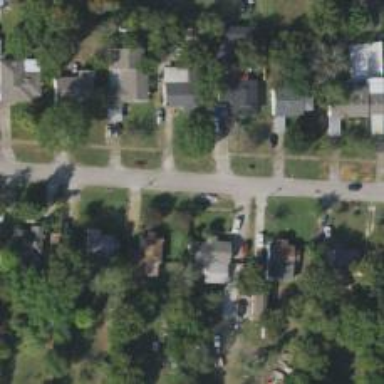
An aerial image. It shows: Residential road.